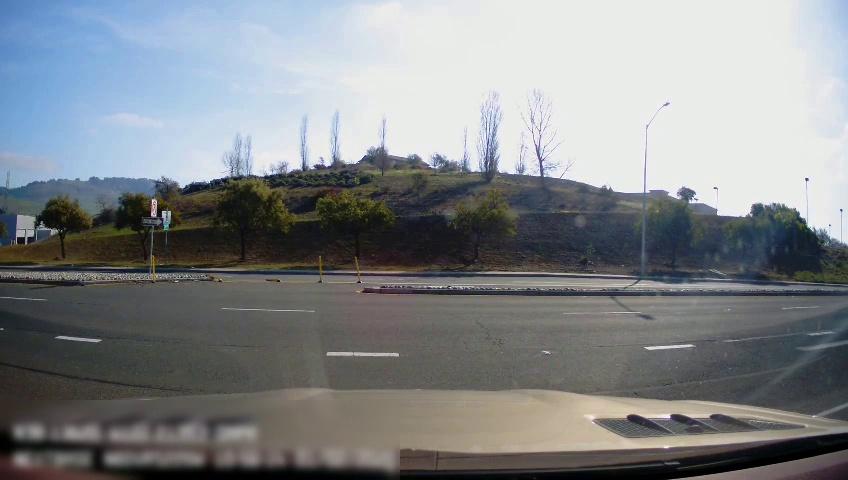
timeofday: Day
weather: Sunny
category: Drivable Space
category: Traffic | Signs
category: Traffic | Signs